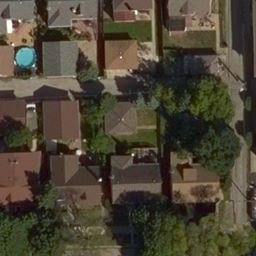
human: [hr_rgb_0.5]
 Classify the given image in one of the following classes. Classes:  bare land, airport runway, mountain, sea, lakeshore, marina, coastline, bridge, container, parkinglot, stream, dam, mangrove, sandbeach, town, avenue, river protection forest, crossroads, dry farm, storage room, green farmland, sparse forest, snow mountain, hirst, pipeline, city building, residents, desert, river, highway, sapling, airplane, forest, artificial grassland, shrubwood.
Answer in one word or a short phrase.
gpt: residents